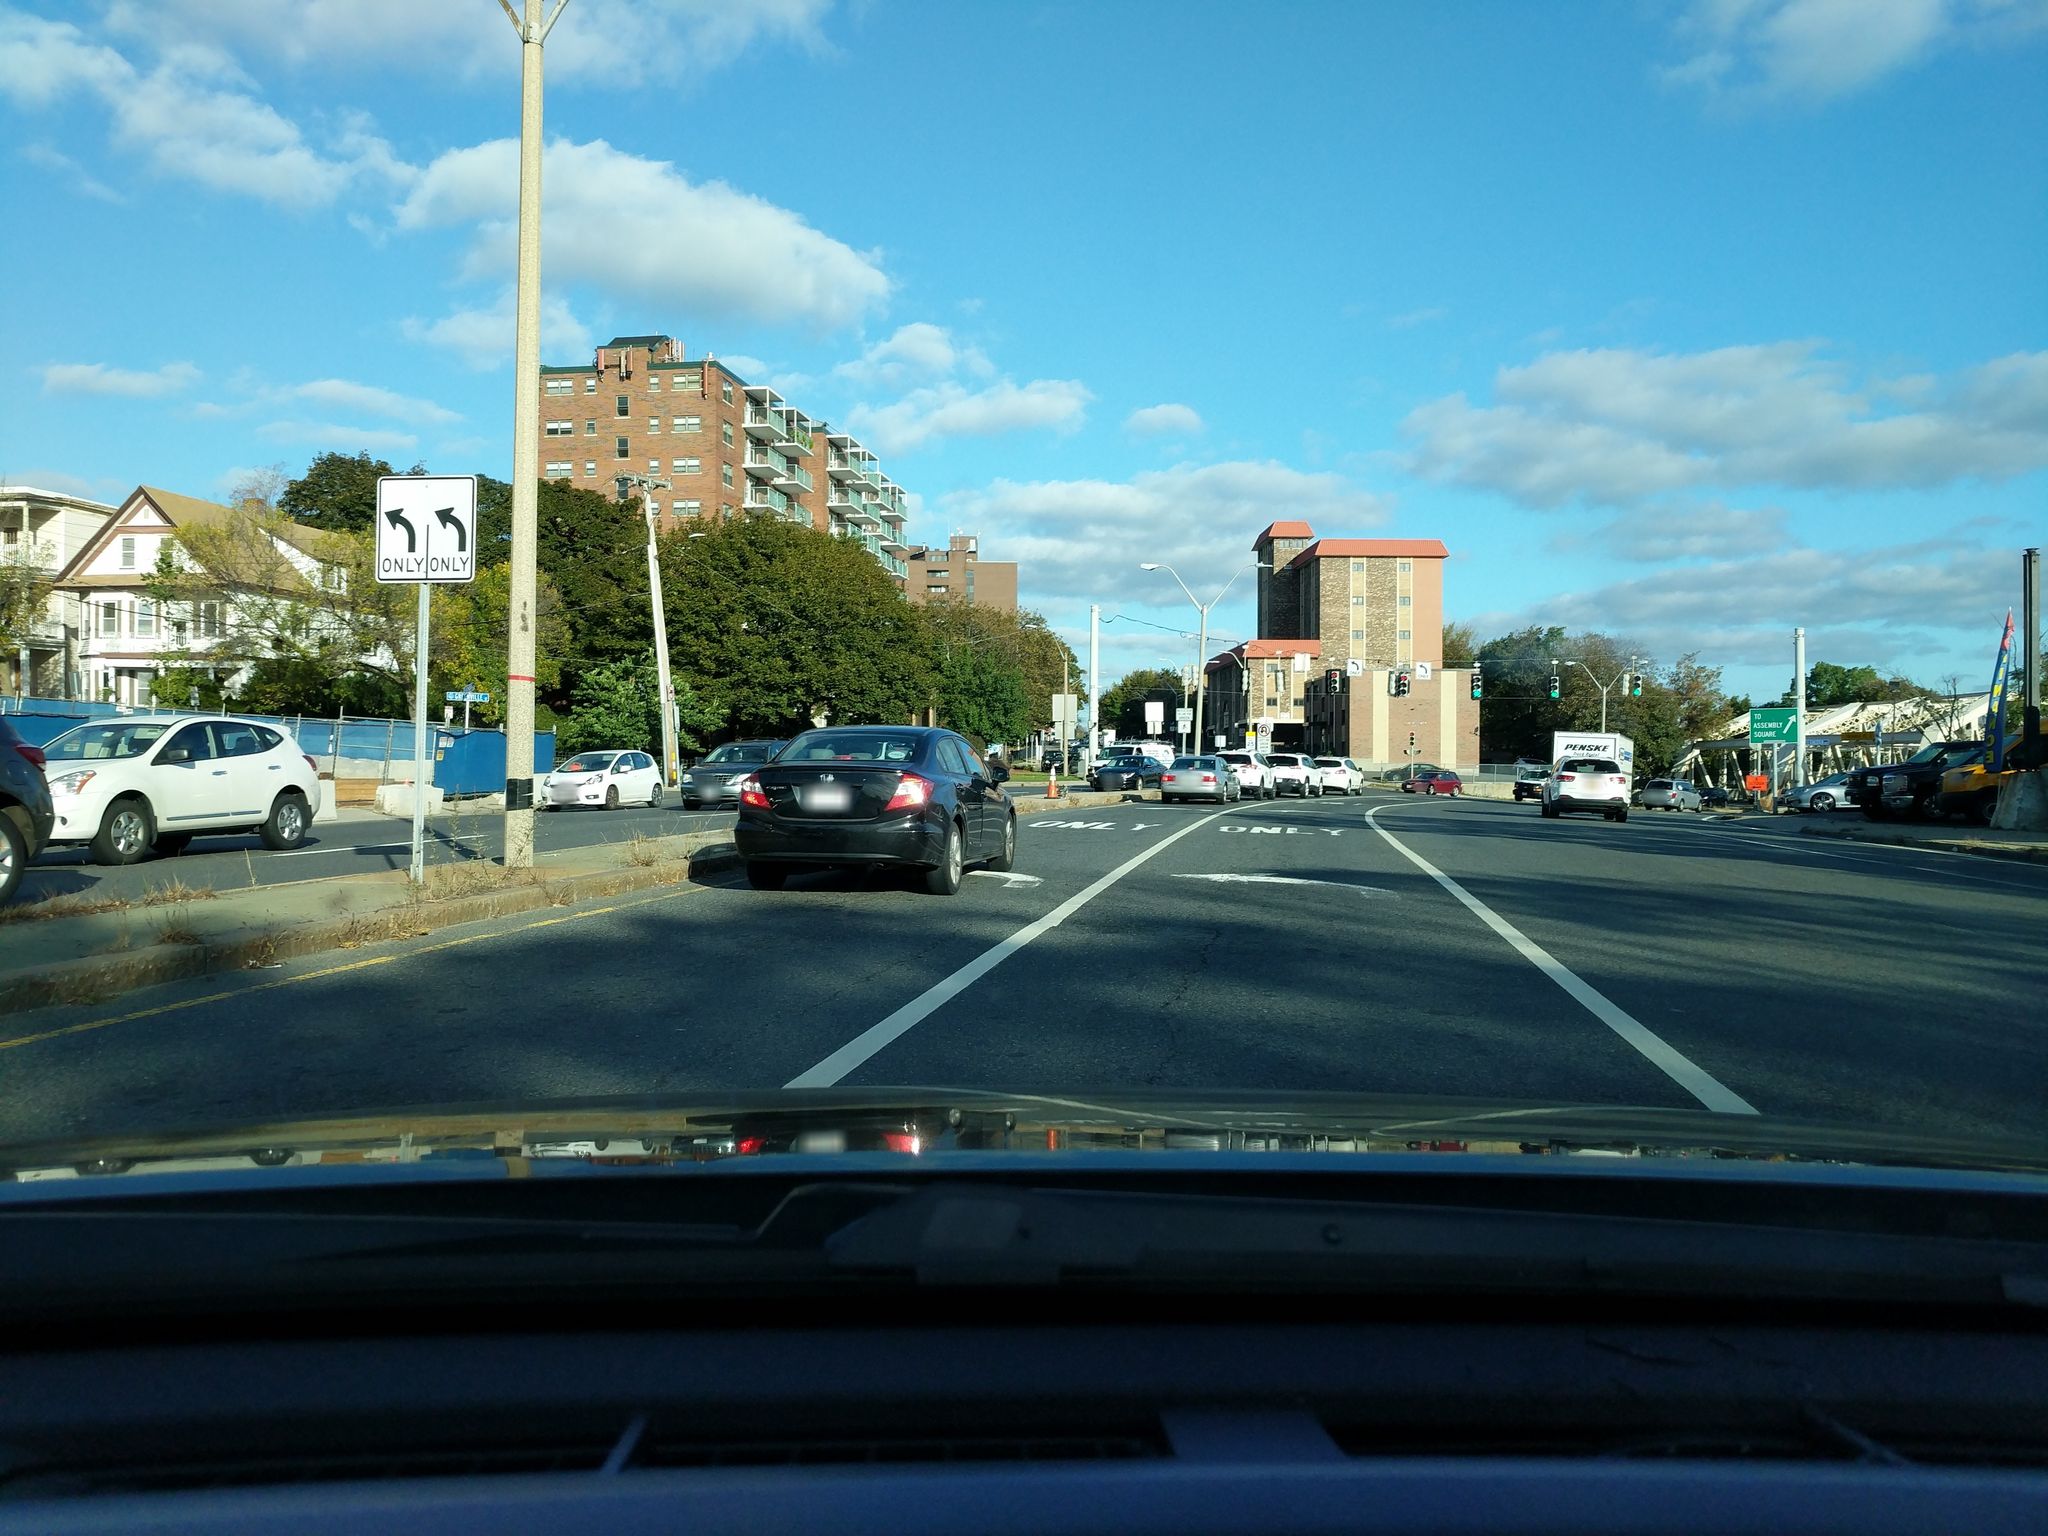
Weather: clear
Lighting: day
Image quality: good
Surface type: driving surface
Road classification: trunk
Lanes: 5
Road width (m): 45.7
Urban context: urban centre
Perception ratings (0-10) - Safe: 3.52, Lively: 6.42, Beautiful: 3.89, Boring: 1.4, Depressing: 5.25, Wealthy: 2.61